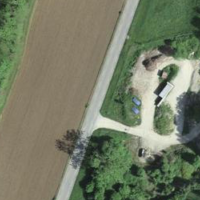
EUNIS habitat code: 24
Species observed at this site:
Epilobium hirsutum